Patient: sex F, age 68
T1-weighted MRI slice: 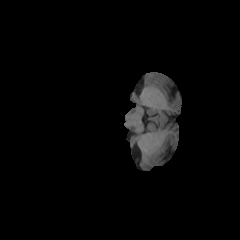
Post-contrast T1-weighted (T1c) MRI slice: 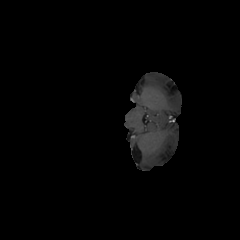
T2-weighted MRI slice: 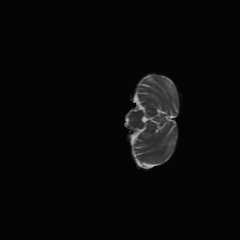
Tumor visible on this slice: no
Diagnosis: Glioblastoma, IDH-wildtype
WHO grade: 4